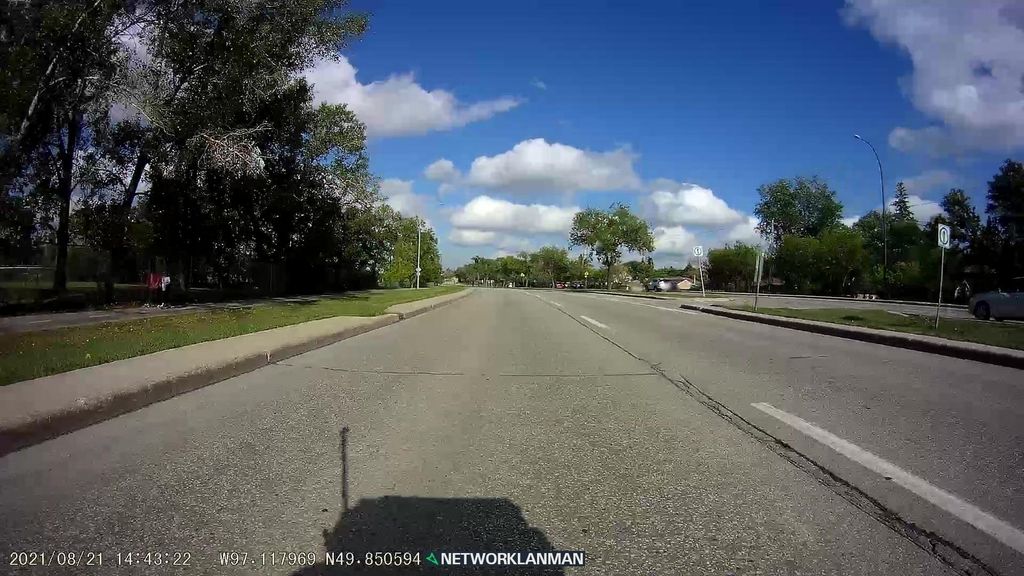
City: winnipeg